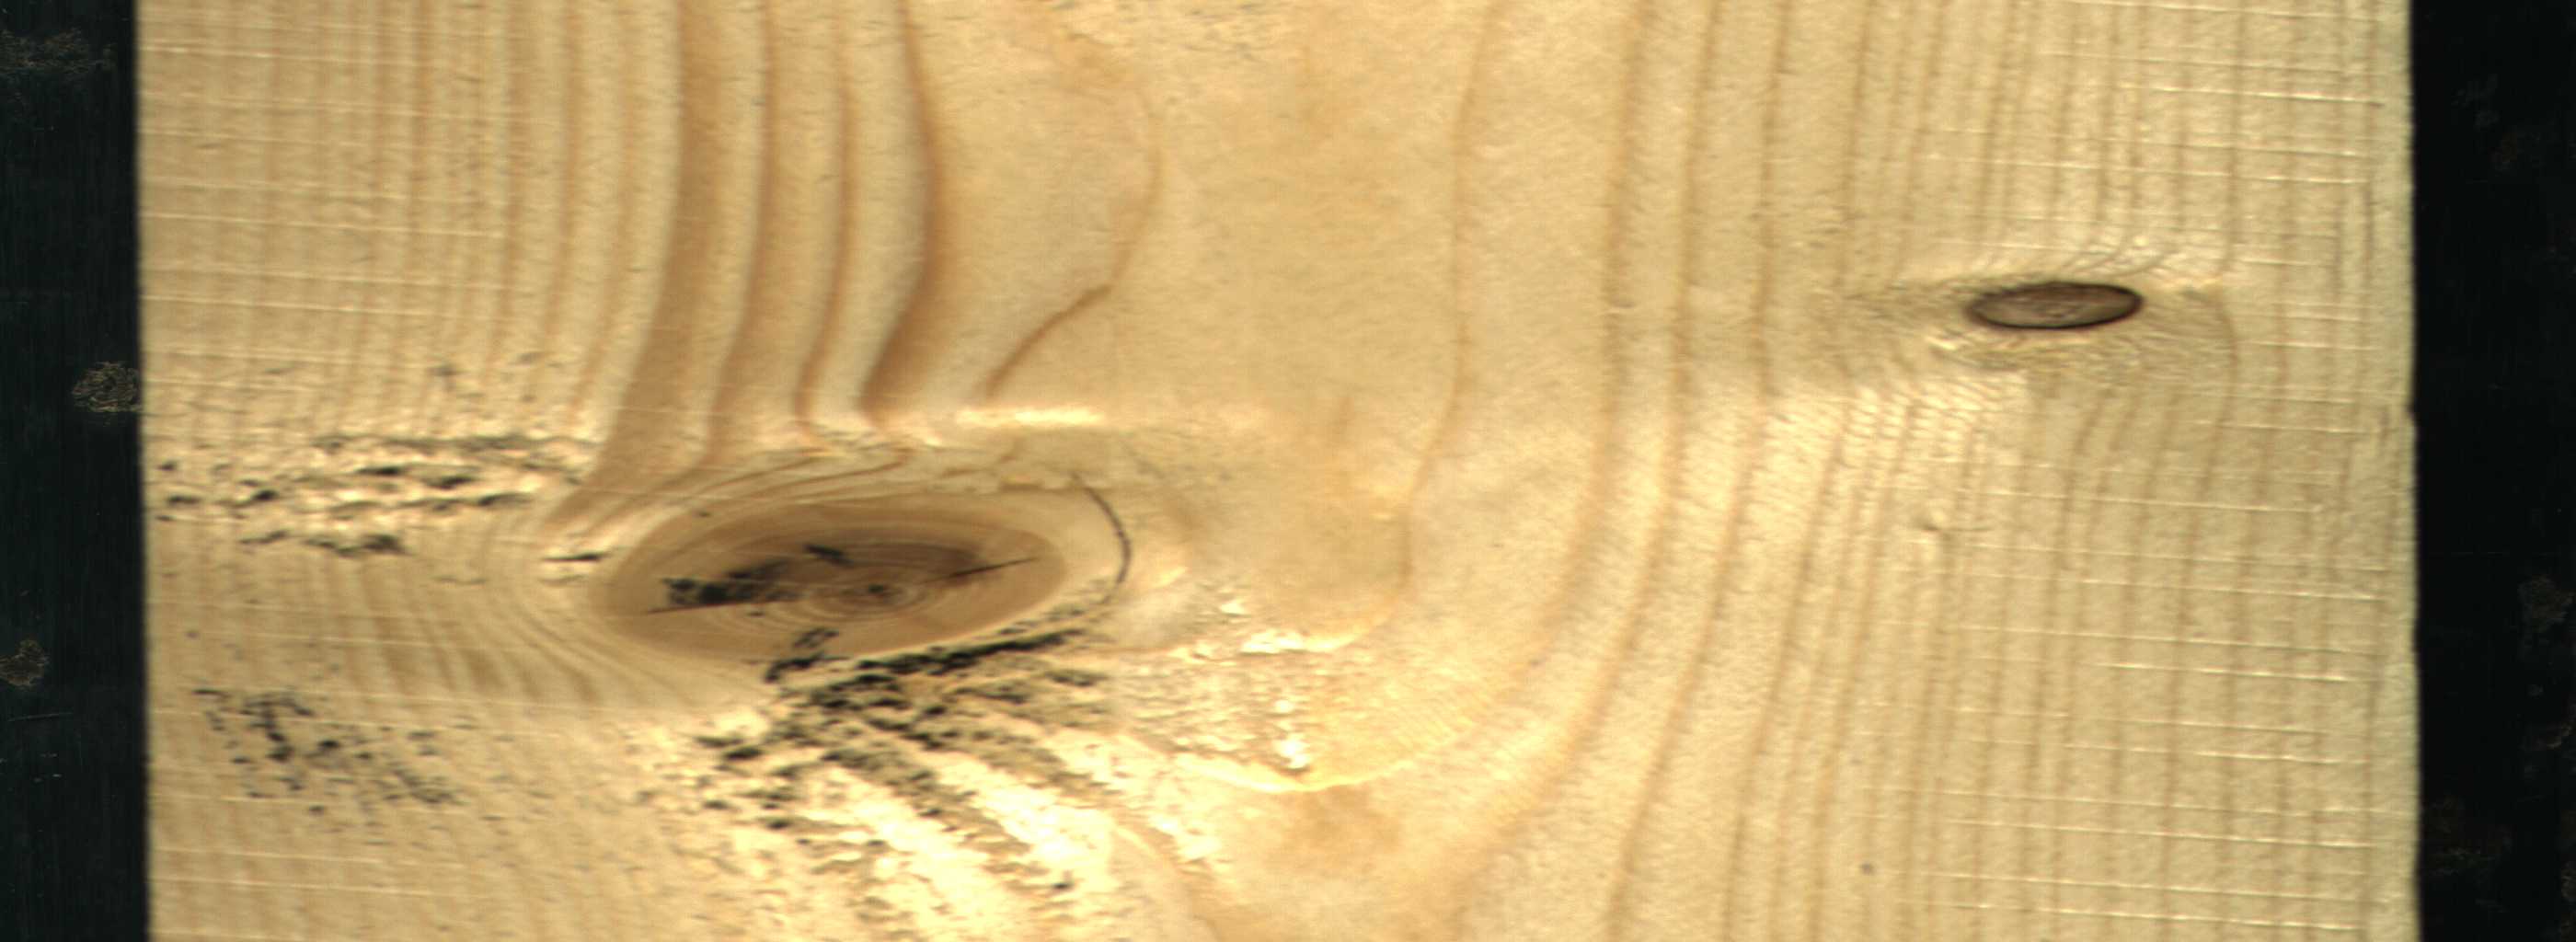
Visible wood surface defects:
Dead_Knot
Live_Knot